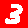
Digit: 3